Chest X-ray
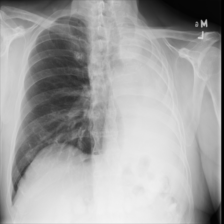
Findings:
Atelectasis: negative
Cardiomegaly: negative
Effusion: negative
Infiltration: negative
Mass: negative
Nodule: negative
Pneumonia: negative
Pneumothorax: negative
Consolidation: negative
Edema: negative
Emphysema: negative
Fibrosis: negative
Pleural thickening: negative
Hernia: negative